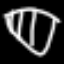
Label: diamond